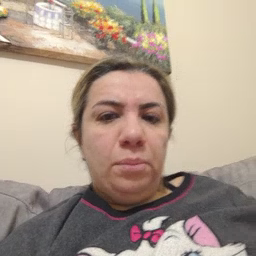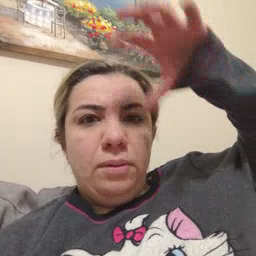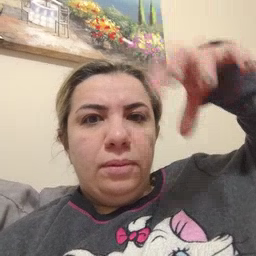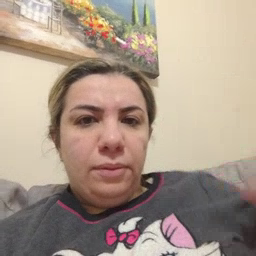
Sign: rain